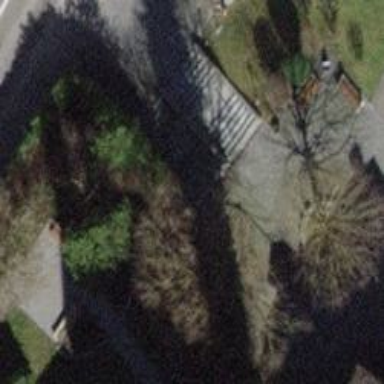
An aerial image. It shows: Set of steps on the road.